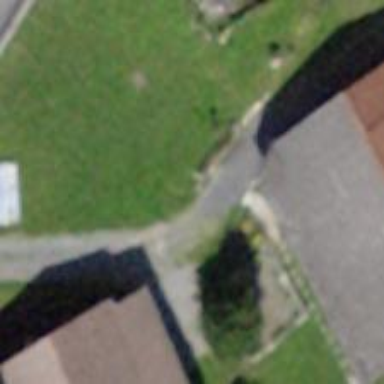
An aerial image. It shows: Driveway leading to service road.